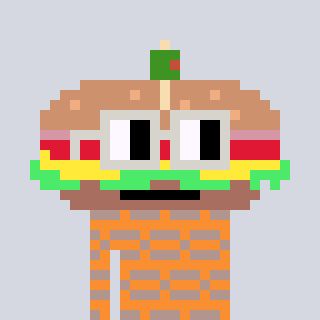
a pixel art character with square light gray glasses, a sandwich-shaped head and a orange-colored body on a cool background